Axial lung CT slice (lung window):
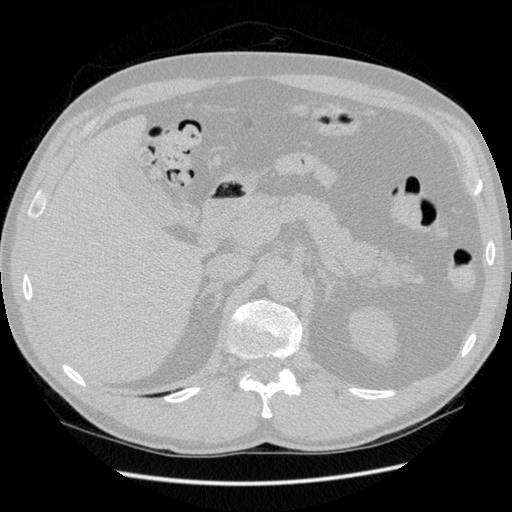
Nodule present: no